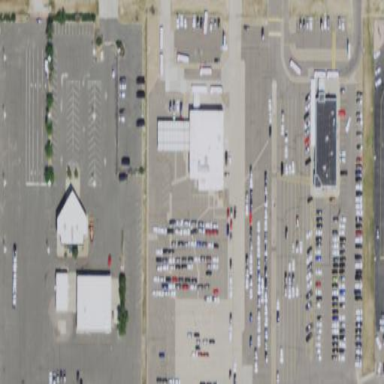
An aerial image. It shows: Car rental service.